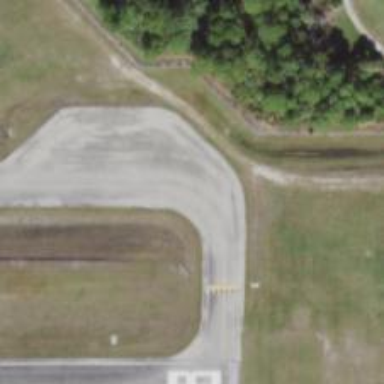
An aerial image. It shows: View of taxiway at the airport.